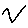
Label: zigzag